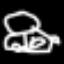
Label: frog